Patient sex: M
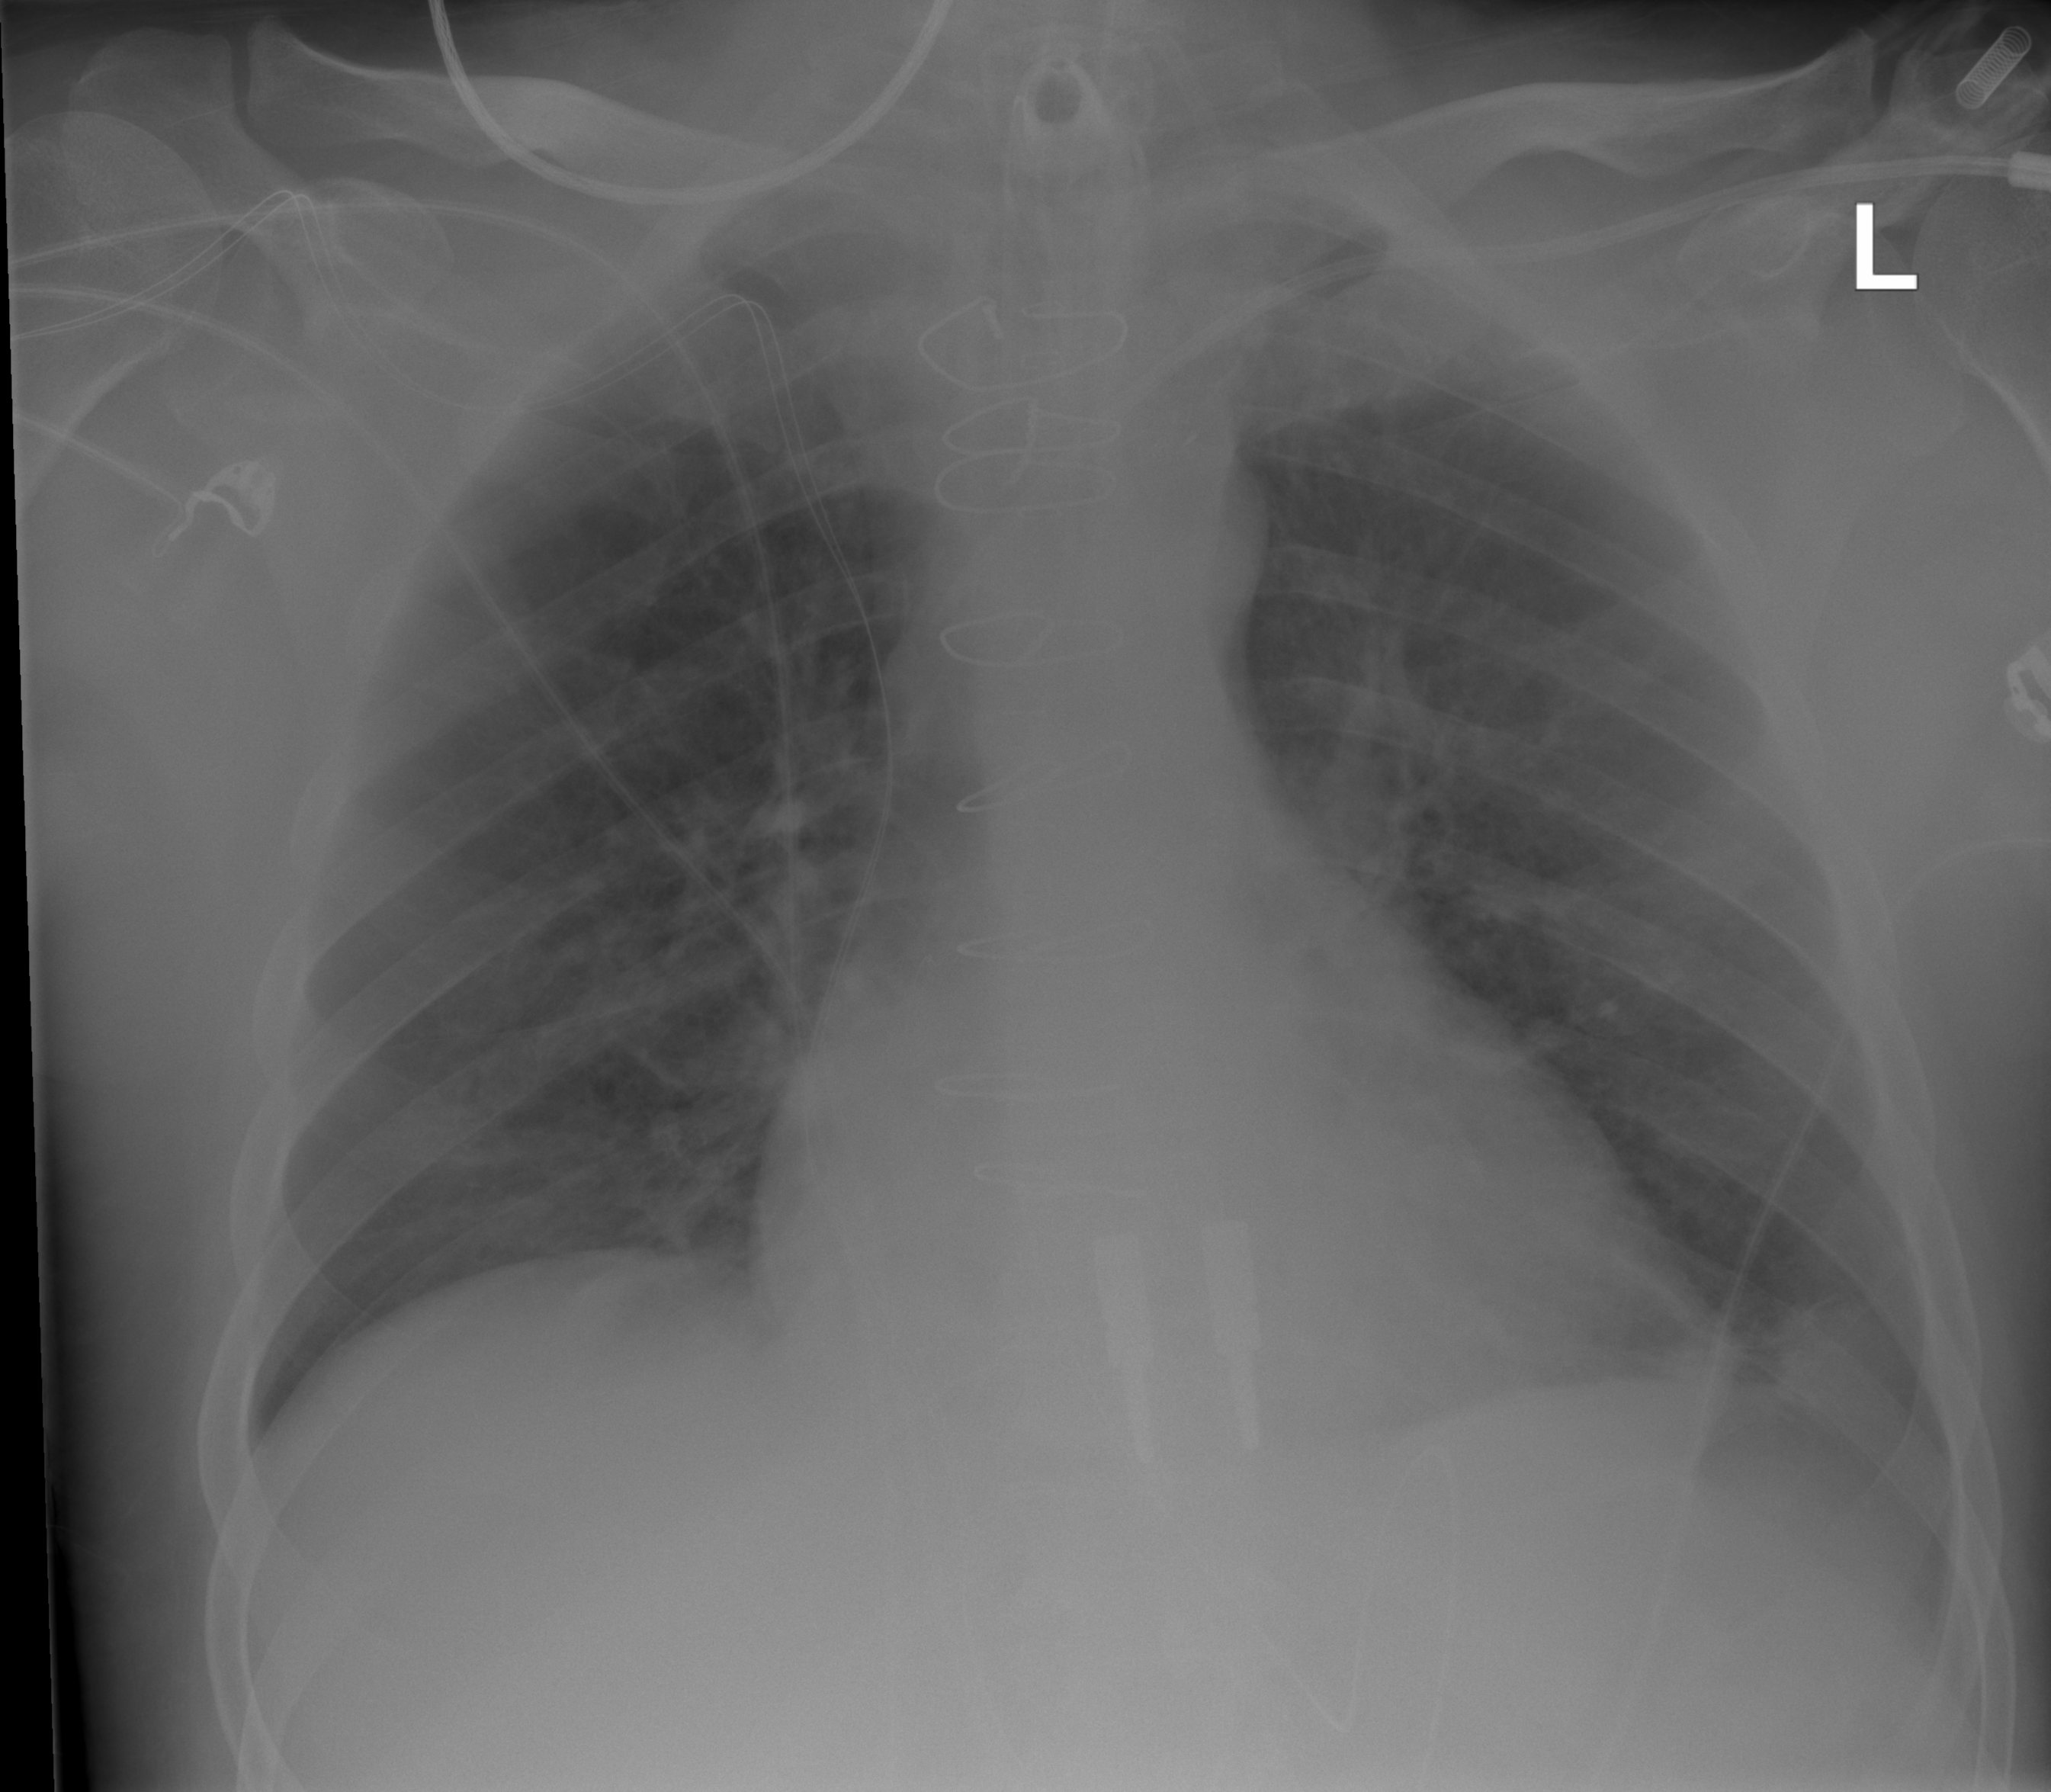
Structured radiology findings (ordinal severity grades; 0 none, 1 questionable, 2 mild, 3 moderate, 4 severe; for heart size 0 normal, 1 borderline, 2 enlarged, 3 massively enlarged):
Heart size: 2
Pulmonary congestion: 1
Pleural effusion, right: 0
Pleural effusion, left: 1
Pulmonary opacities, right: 0
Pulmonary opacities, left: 0
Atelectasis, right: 2
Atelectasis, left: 2